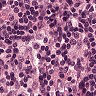
Metastatic tissue present: no